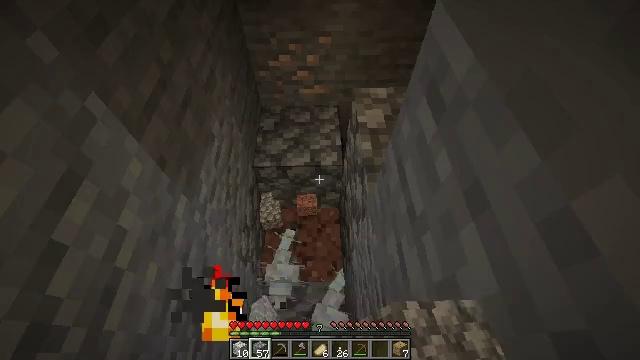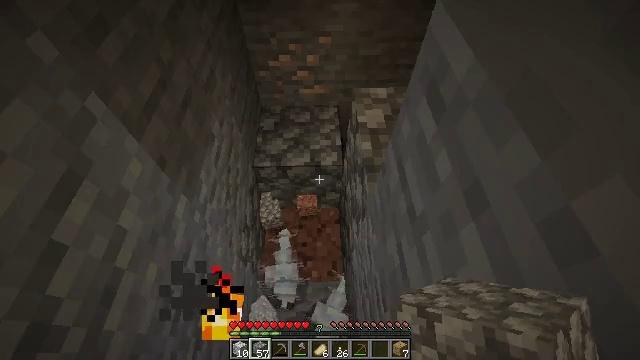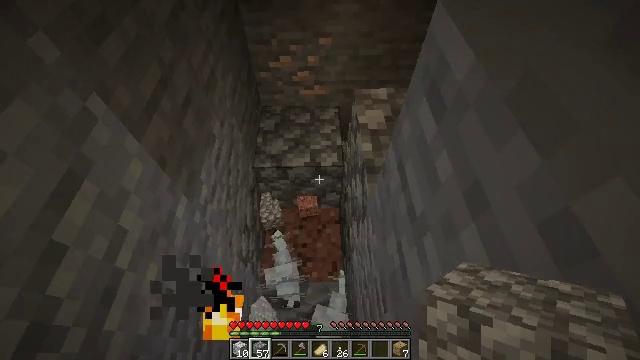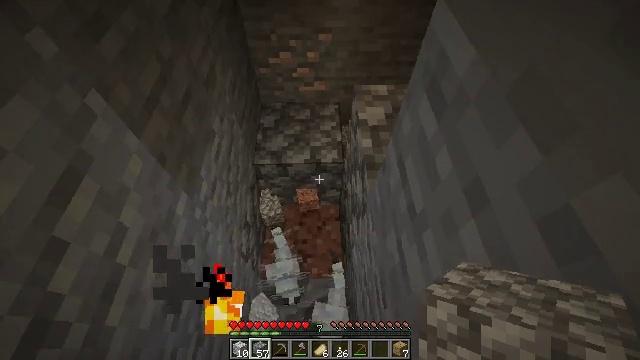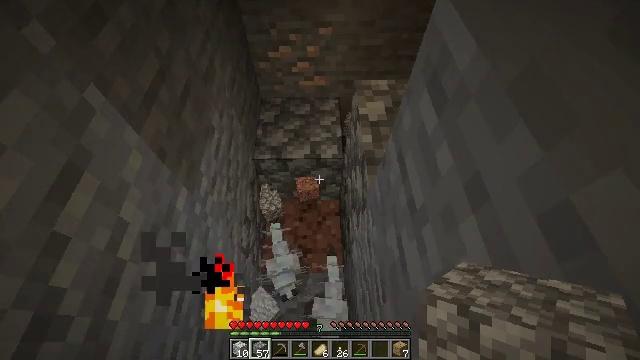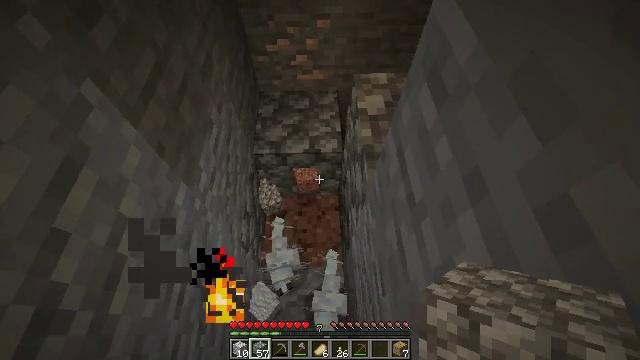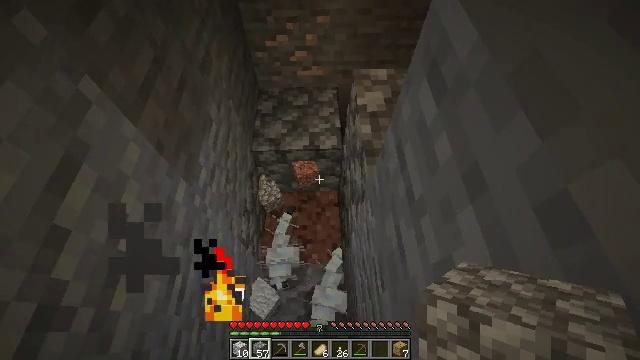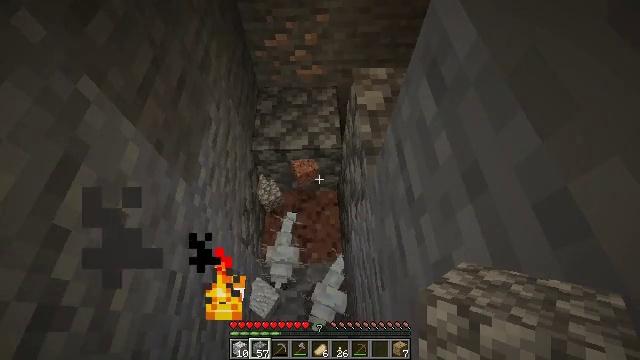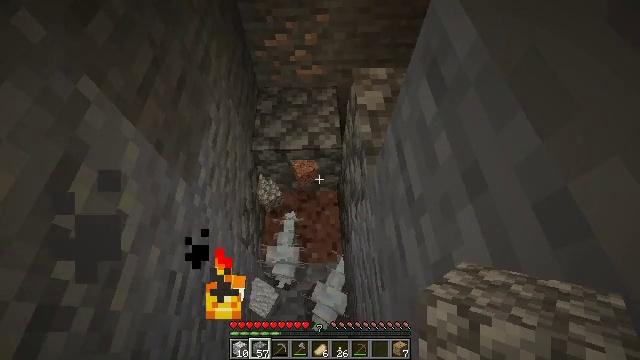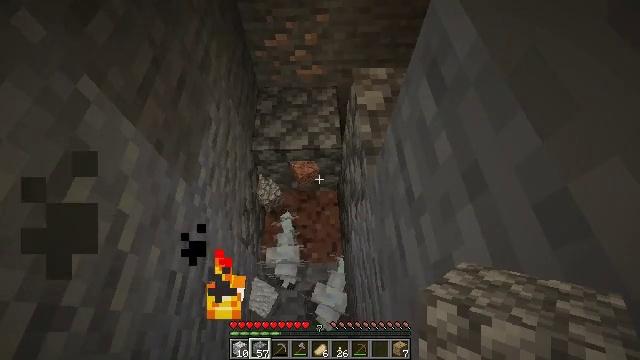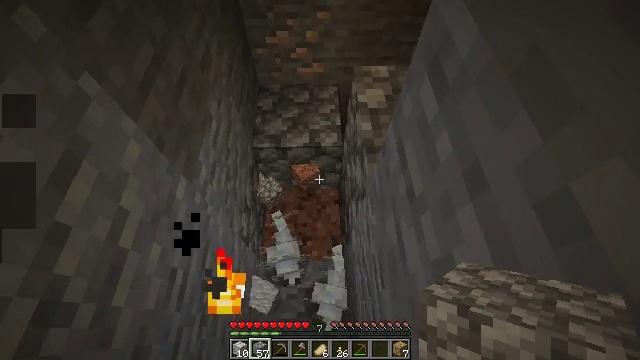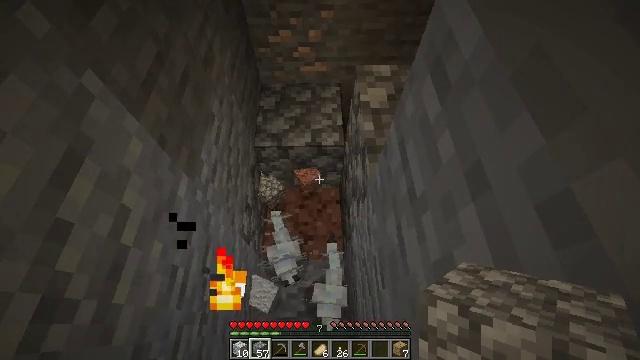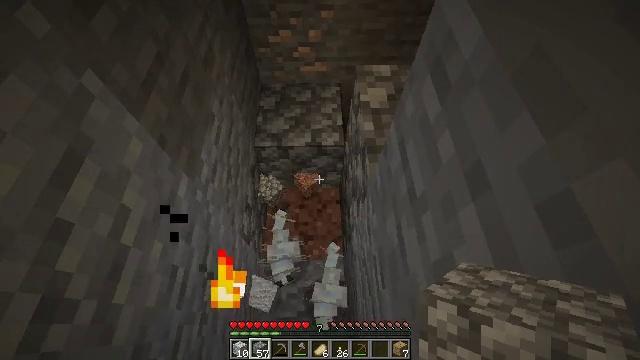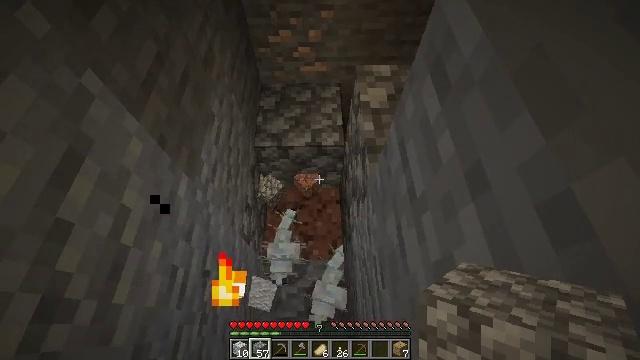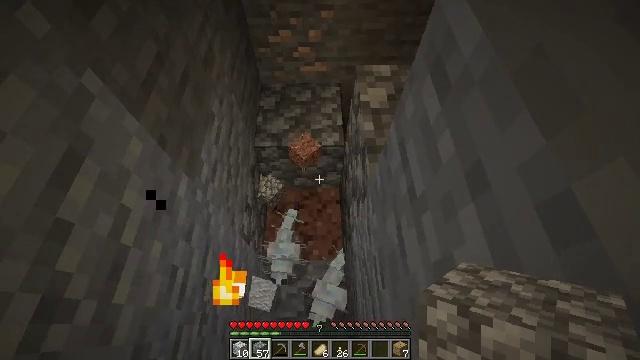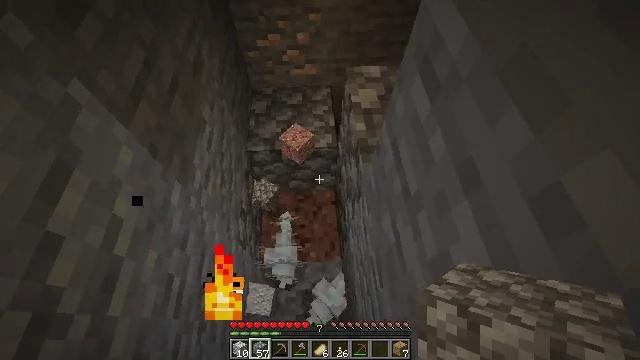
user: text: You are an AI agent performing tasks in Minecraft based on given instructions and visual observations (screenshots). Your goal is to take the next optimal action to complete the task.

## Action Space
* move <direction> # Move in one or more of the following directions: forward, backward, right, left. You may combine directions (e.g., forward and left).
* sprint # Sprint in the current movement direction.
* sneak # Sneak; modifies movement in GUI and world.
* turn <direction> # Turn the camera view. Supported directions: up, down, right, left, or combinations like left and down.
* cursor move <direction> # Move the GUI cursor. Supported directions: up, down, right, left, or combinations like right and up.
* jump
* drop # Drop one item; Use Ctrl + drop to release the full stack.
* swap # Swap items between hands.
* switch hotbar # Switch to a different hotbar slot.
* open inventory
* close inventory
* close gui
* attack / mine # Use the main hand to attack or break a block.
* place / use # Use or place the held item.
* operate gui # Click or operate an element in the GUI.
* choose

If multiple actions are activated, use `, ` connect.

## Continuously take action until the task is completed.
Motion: motion action
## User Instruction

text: Fight against silverfish.
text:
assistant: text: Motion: sneak
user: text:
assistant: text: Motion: sneak
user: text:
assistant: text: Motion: sneak
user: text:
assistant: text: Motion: sneak, turn down
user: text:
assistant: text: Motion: sneak, turn down
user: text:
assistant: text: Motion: sneak
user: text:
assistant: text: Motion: sneak
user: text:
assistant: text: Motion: sneak
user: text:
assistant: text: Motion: sneak
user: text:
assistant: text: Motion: sneak
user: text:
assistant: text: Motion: sneak
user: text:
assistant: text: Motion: sneak
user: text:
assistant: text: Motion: sneak
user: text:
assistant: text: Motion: sneak
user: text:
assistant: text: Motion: sneak, turn right
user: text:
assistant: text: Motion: sneak, turn right and up
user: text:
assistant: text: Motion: sneak, turn right and up
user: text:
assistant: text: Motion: sneak, turn up
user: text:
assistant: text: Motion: sneak, turn up
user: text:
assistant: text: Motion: move left, sneak
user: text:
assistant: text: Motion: move left, sneak
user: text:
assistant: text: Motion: move left, sneak
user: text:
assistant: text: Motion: move left, sneak
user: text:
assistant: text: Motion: move left, sneak
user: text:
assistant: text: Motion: move left, sneak, turn right
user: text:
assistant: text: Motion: move left, sneak, turn right
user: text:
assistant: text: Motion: move left, sneak, turn right
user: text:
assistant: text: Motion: move left, sneak, turn right
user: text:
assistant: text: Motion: move back and move left, sneak, turn right
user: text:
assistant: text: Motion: move back and move left, sneak, turn right and down